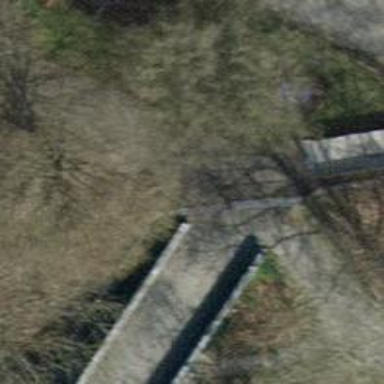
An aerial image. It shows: Gate.